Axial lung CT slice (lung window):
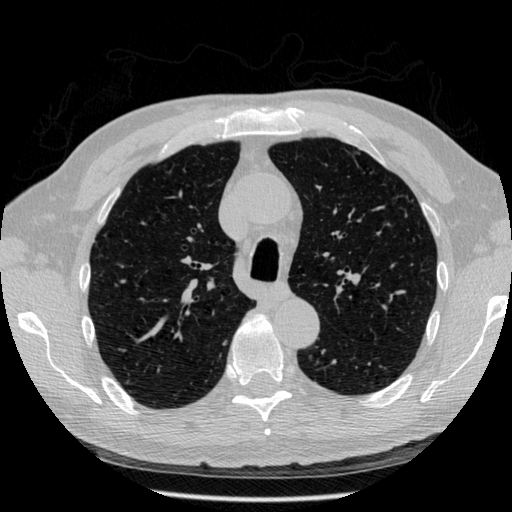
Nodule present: yes
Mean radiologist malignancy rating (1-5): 3